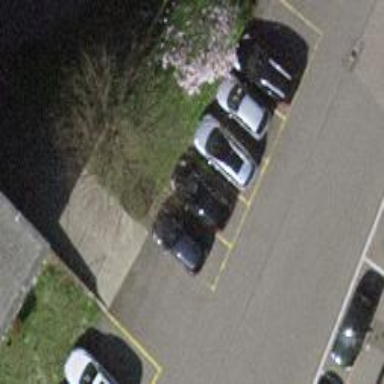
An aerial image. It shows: Street-side parking area.